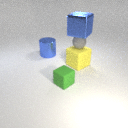
large yellow rubber cube to the right of small green rubber cube